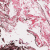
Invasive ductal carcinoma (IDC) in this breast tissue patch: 0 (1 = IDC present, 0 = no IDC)